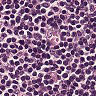
Metastatic tissue present: no